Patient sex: M
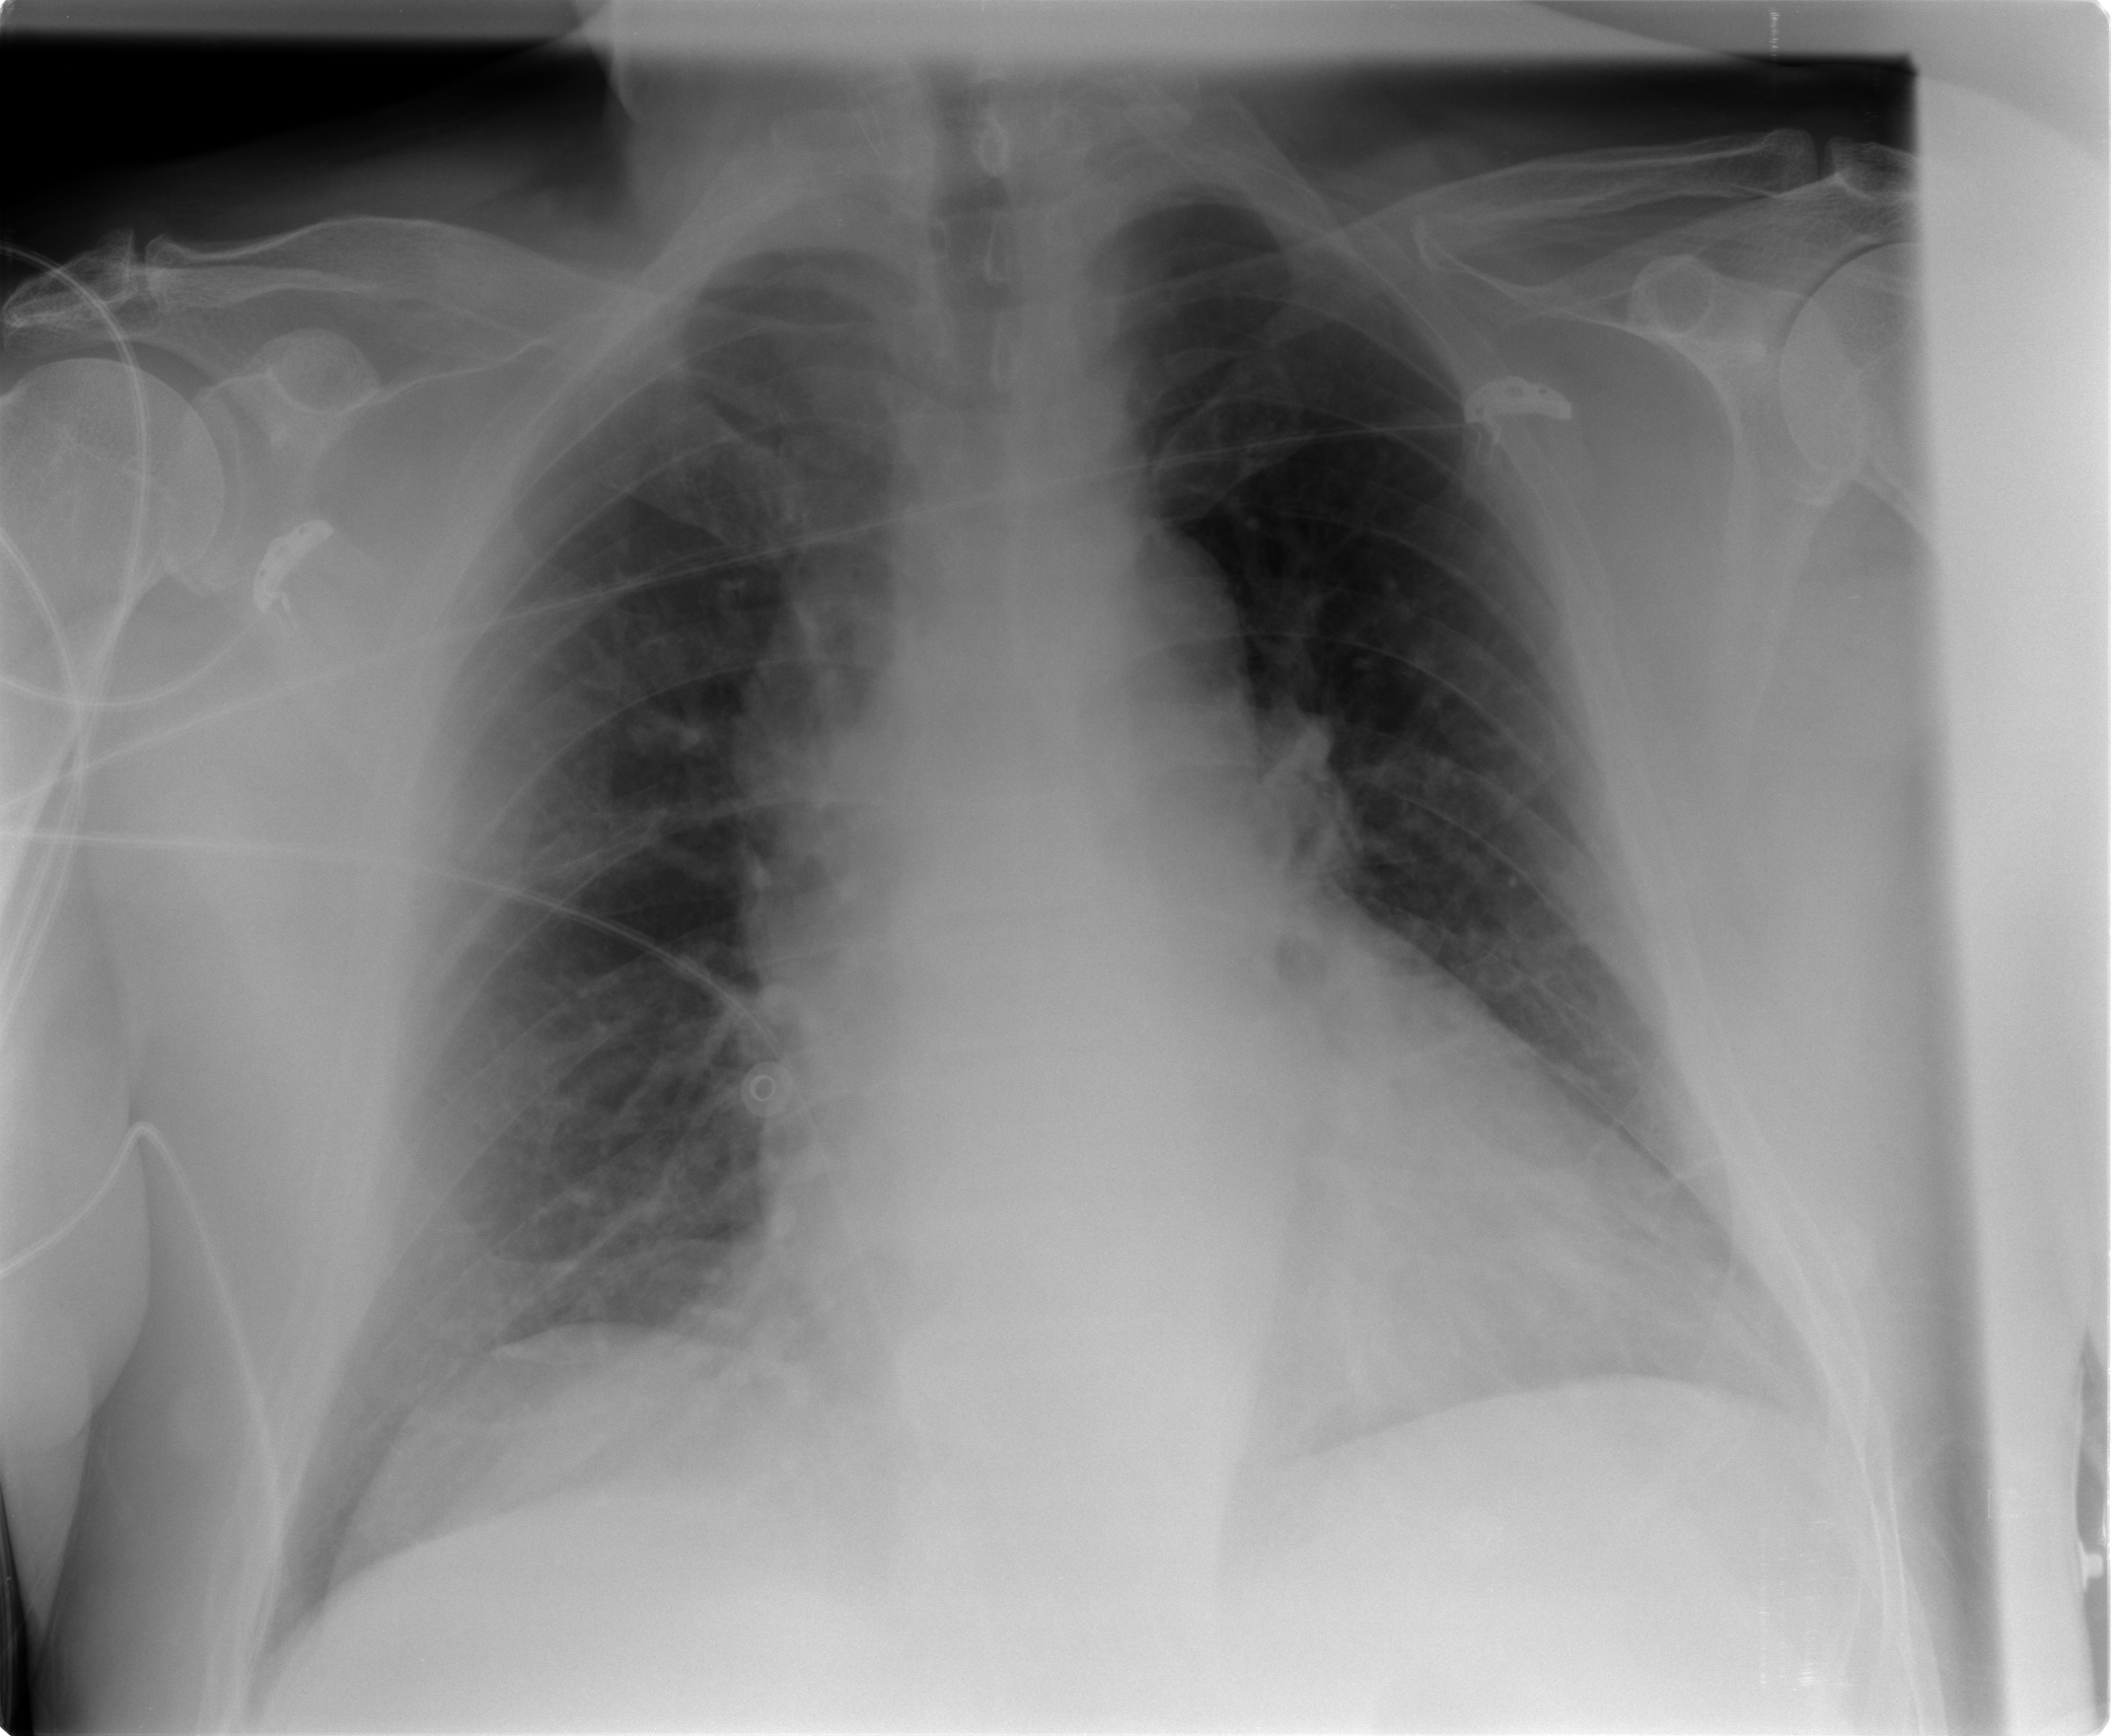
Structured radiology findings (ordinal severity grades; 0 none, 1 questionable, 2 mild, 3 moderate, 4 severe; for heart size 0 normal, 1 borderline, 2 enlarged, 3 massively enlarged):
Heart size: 2
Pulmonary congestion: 0
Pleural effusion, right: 0
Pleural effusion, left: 0
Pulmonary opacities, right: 0
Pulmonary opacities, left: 0
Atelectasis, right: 1
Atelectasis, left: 1